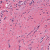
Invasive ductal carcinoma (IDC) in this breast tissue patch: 0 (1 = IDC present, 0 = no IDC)